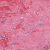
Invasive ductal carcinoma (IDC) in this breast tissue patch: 0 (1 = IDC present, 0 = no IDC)